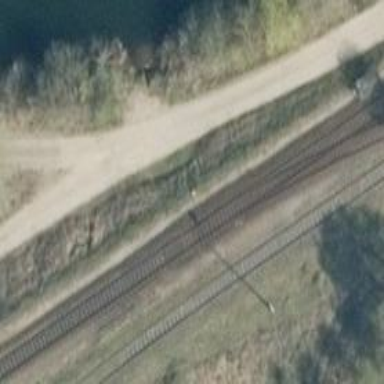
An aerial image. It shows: Abandoned railway.